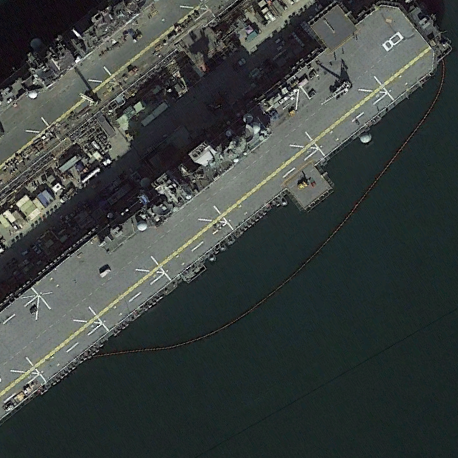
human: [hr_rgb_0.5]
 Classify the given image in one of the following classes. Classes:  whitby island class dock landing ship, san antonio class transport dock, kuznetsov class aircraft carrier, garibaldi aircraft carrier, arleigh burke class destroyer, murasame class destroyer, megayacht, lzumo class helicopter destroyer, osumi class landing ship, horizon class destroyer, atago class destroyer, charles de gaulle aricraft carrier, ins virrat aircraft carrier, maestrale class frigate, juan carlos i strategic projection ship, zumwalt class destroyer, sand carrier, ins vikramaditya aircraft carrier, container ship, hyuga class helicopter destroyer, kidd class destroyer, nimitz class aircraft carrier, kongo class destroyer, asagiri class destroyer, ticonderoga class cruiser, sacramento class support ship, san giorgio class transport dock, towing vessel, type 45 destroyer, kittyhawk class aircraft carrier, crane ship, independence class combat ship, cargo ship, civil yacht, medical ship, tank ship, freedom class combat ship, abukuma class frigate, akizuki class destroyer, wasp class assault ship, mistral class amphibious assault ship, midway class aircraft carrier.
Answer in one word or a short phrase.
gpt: Wasp class assault ship